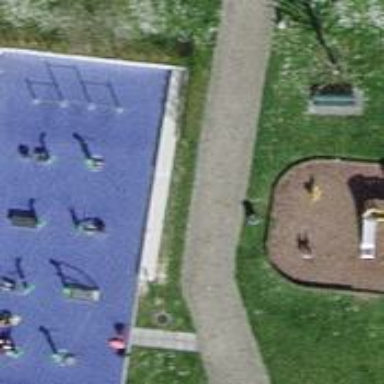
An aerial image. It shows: Fitness station in leisure land.